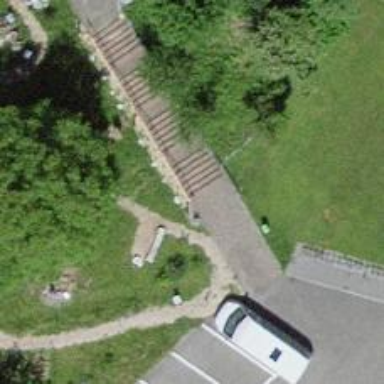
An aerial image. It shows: Set of steps on the road.